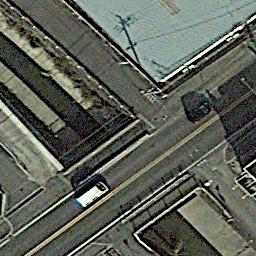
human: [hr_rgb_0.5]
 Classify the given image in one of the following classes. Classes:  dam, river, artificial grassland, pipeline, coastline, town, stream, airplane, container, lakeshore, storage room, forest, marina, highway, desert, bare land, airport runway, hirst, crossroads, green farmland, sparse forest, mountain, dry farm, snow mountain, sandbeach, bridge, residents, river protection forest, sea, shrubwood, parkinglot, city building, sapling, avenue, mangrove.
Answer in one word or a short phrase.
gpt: bridge